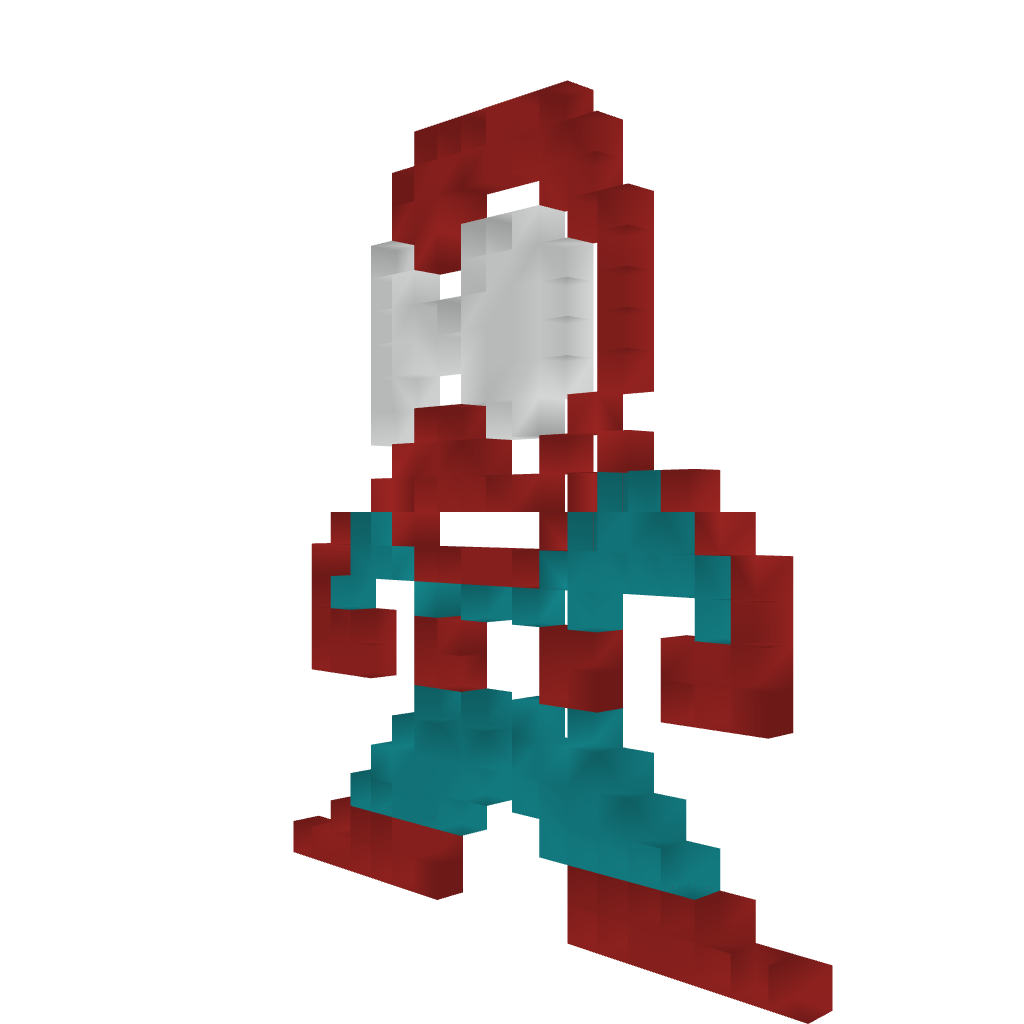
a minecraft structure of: Spider Man Pixel Art